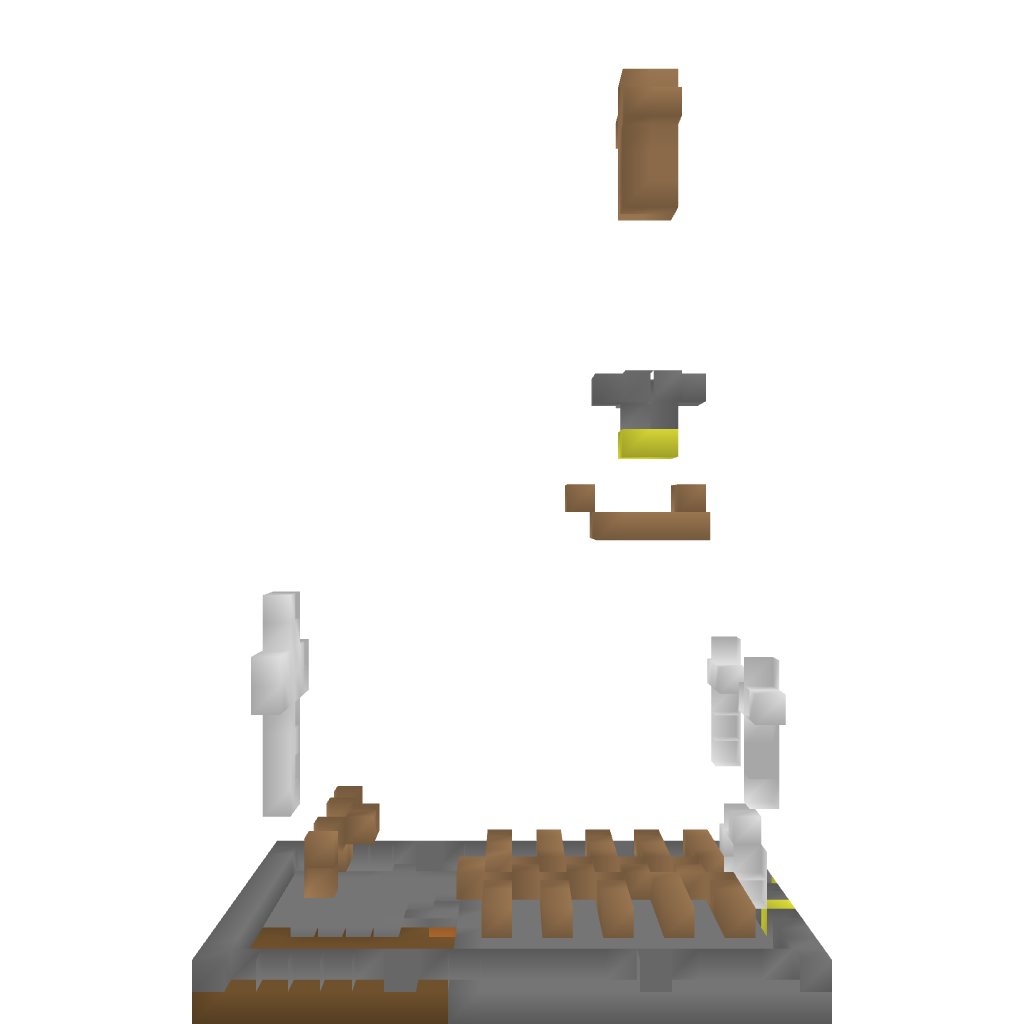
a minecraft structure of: Church bad low quality